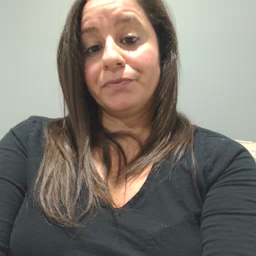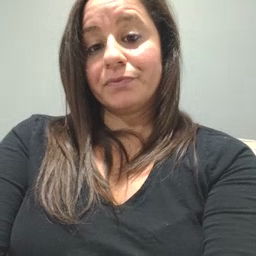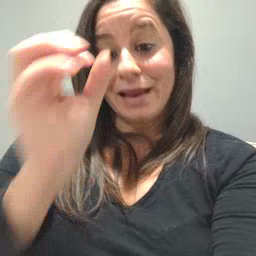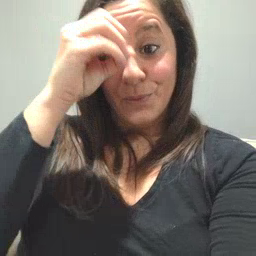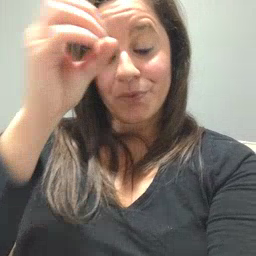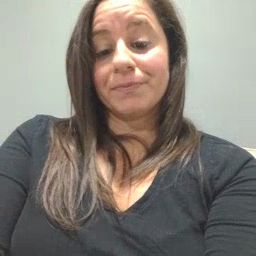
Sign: owl